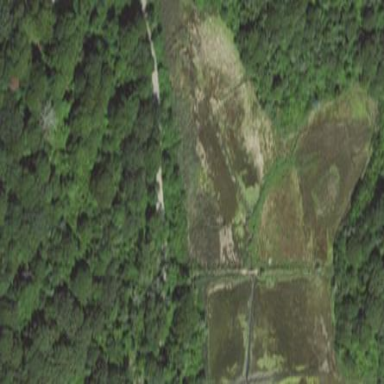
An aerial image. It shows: Conservation nature reserve area.